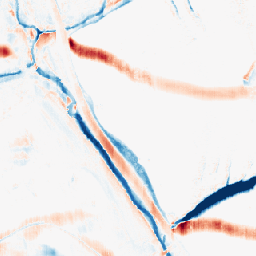
Category: morphological
Decomposition family: morphological_rect
Decomposition parameters: operation: average
width: 5
height: 20
Upsampling method: nearest
Upsampling parameters: scale: 8
Upsampling scale: 8